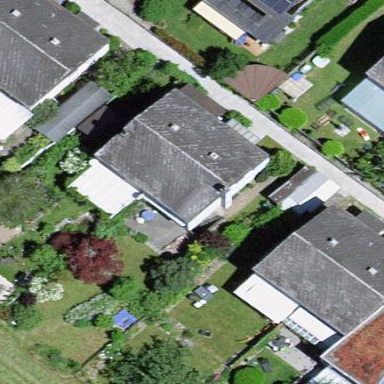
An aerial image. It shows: Residential building.